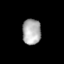
Tissue: lung
Cell type: Epithelial cells
Senescence score: 0.2309
Nuclear area (px): 468
Mean DAPI intensity: 173.197